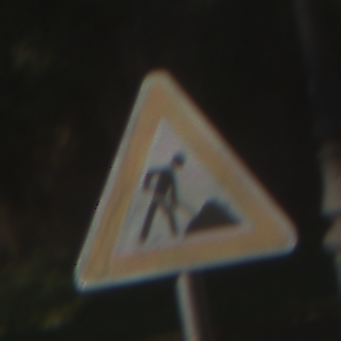
Verkehrszeichen: Arbeitsstelle
Umgebung: Outdoor, Suburban
Tageszeit: MorningAfternoon
Wetter: Clear
Licht: Natural
Jahreszeit: NotSpecified
Kontrast: HighContrast